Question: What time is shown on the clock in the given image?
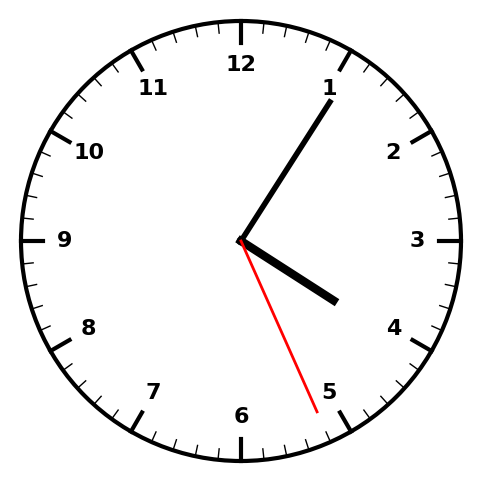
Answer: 04:05:26